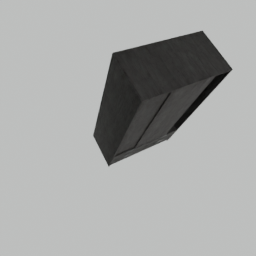
Label: furniture